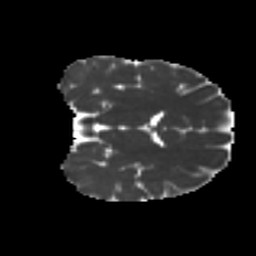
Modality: MD
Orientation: coronal
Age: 24
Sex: female
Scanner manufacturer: ge
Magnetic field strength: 3 T
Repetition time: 7.8 s
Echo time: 0.0606 s